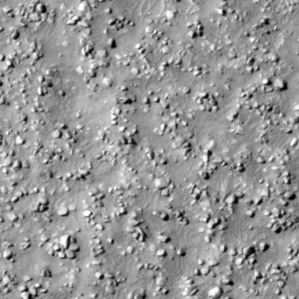
Label: non_frost